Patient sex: M
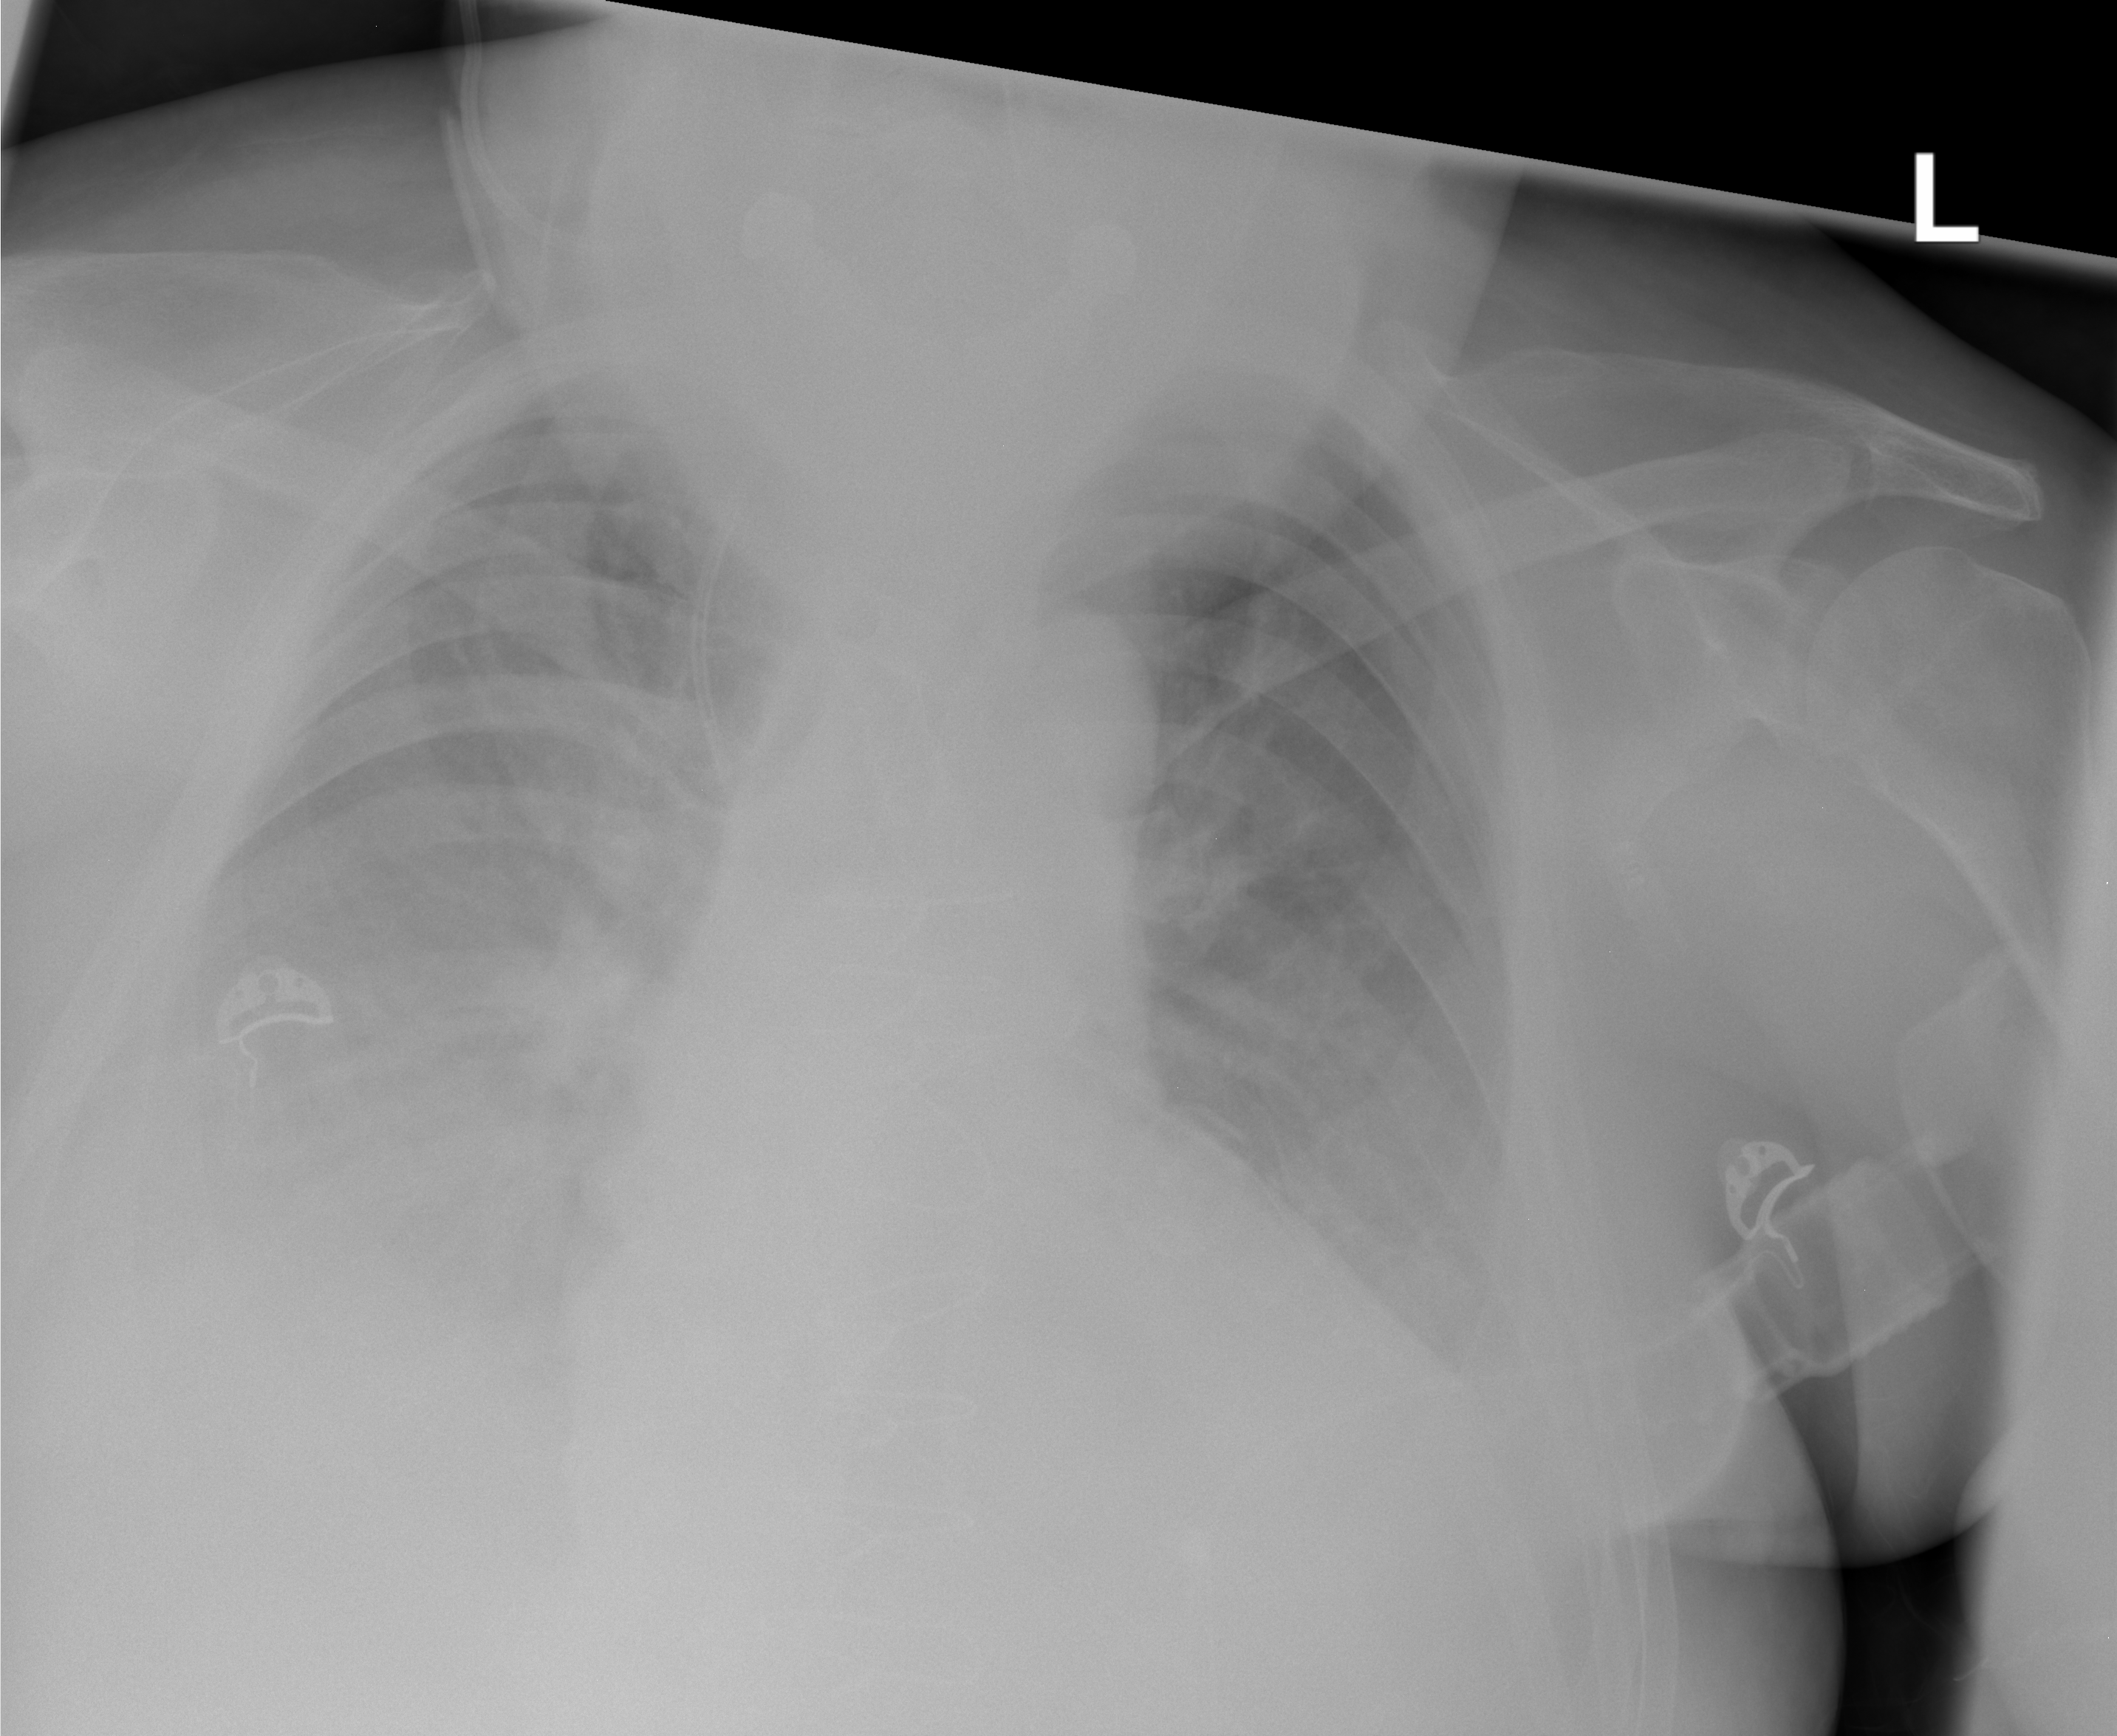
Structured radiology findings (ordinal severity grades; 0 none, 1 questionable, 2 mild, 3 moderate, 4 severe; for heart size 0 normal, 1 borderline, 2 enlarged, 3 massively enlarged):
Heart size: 2
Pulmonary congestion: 2
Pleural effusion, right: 3
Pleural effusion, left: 2
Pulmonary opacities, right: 2
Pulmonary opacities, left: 0
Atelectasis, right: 2
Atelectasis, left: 2